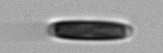
Label: pennate